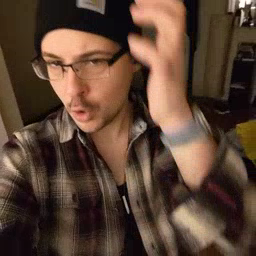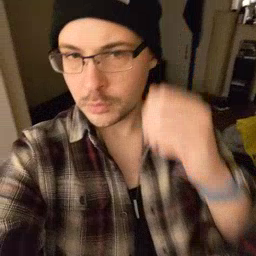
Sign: garbage